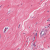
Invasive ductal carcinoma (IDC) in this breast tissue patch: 0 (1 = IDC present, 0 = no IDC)